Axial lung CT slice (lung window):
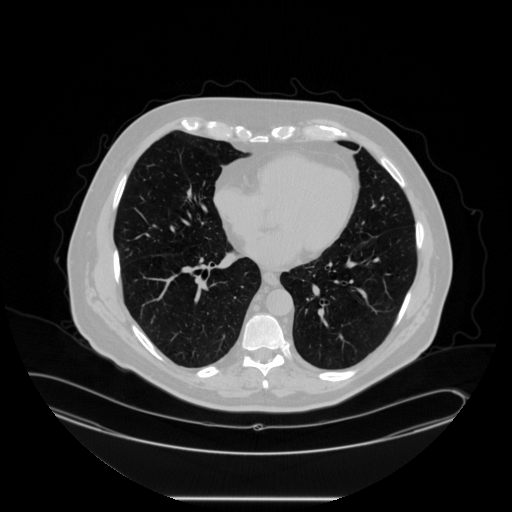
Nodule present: no